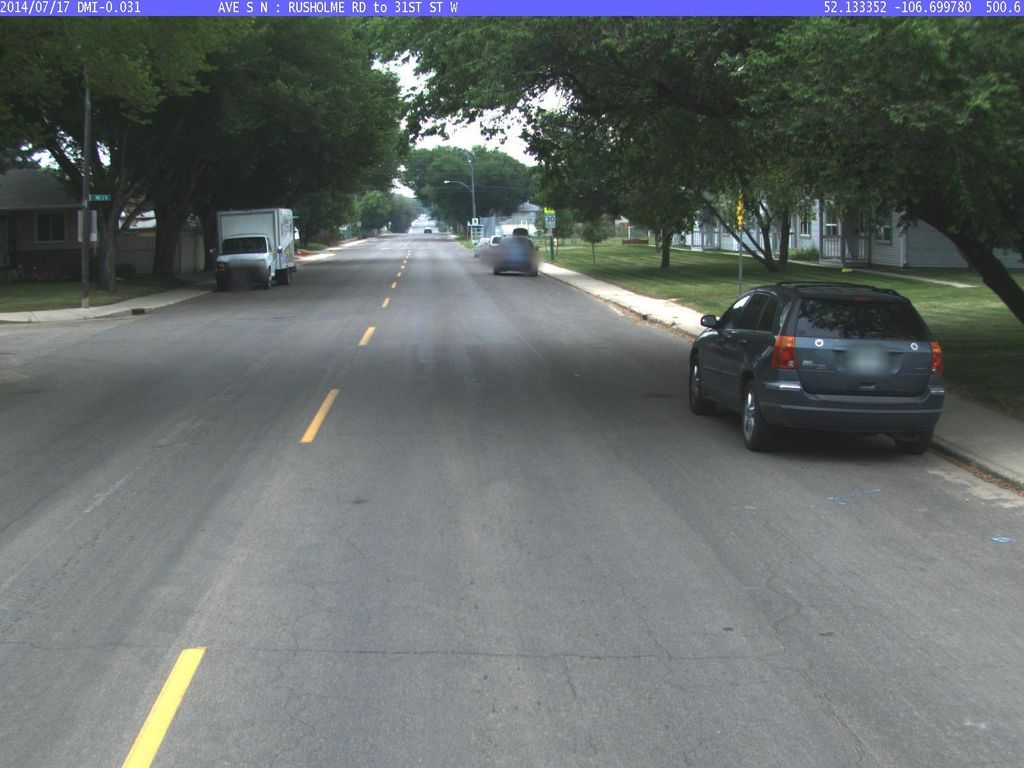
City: saskatoon